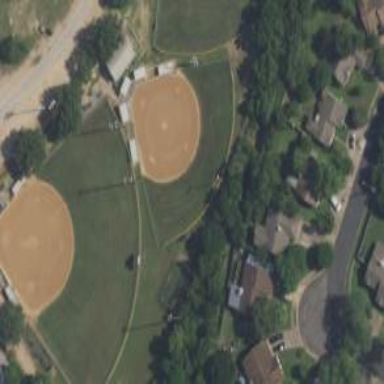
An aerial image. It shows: Softball pitch for leisure land activities.